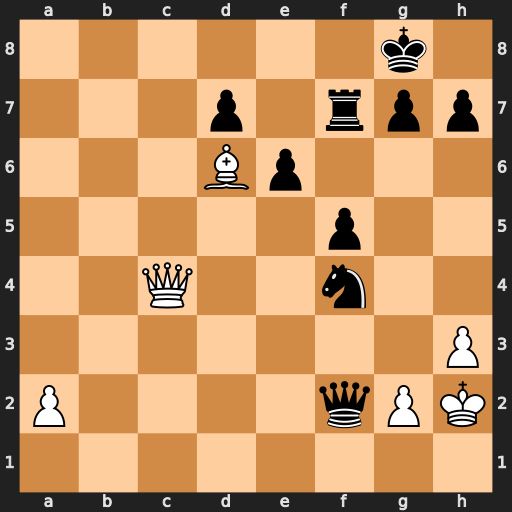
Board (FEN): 6k1/3p1rpp/3Bp3/5p2/2Q2n2/7P/P4qPK/8
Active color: w
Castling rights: -
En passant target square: -
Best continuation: Qc8+ Rf8 Qxf8#